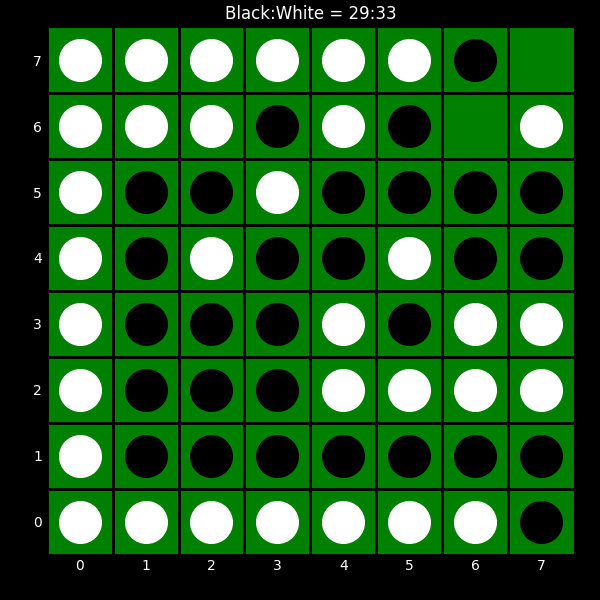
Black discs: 29
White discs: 33